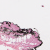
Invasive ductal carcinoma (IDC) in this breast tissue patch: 0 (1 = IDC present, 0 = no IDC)